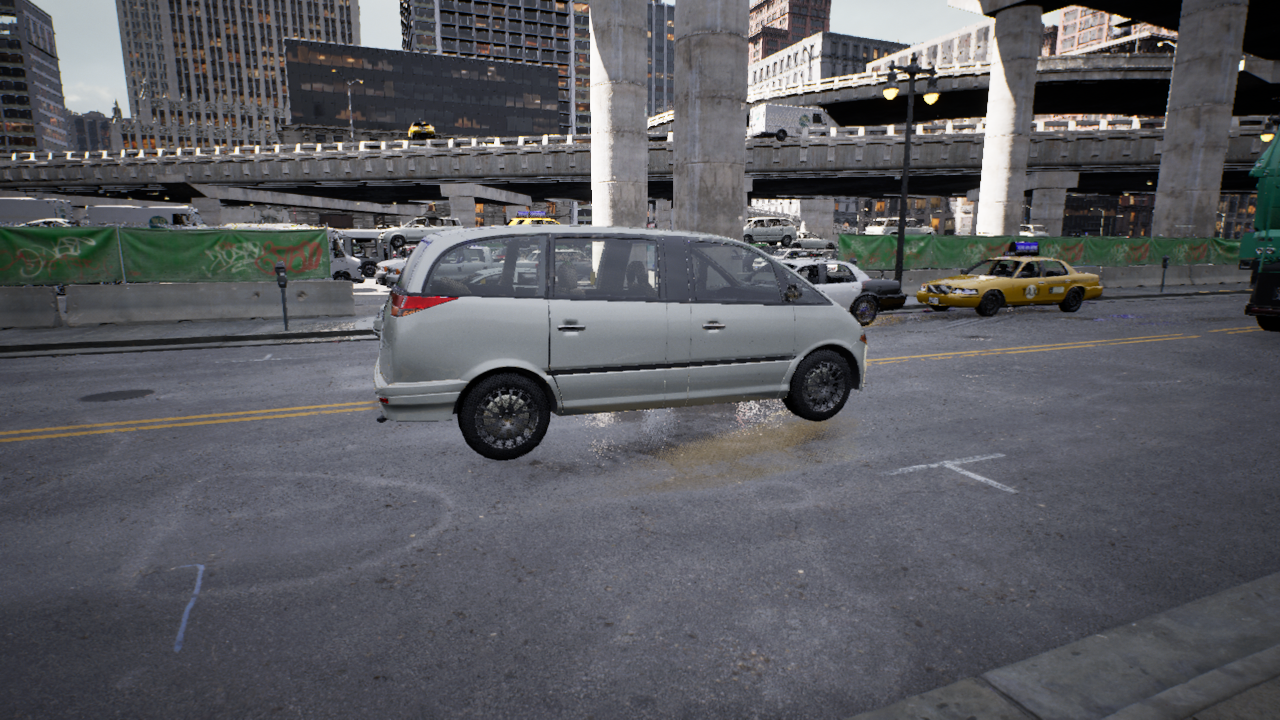
Venue: downtown
Lighting: clear day
Vehicle rig: minivan